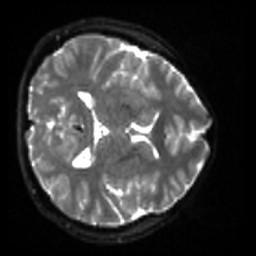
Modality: sbref
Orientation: axial
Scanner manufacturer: siemens
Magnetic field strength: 3 T
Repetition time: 4 s
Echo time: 0.0594 s